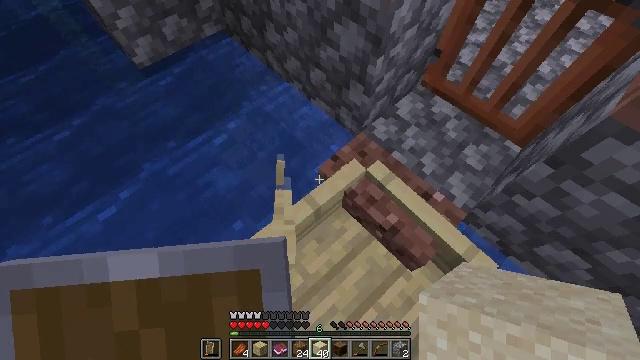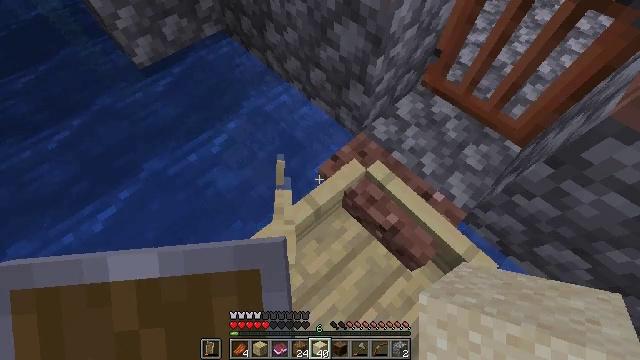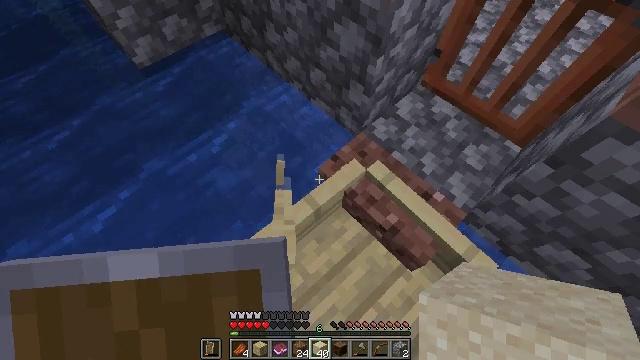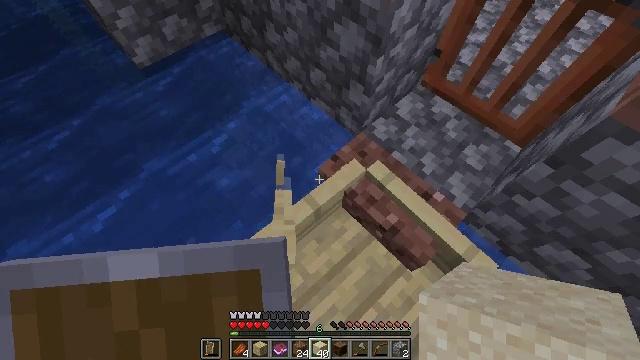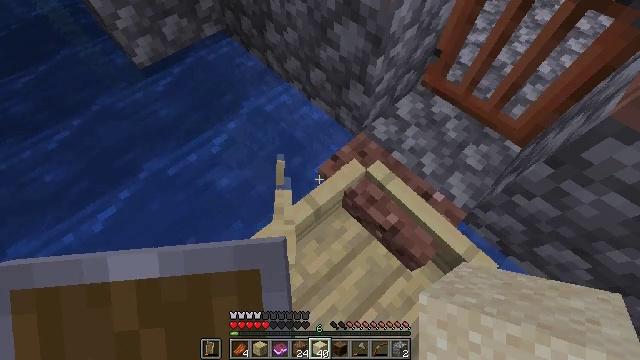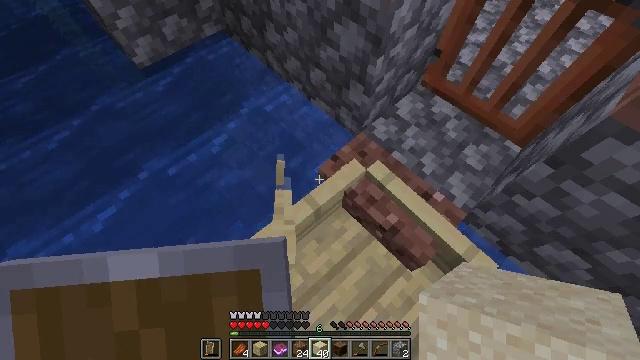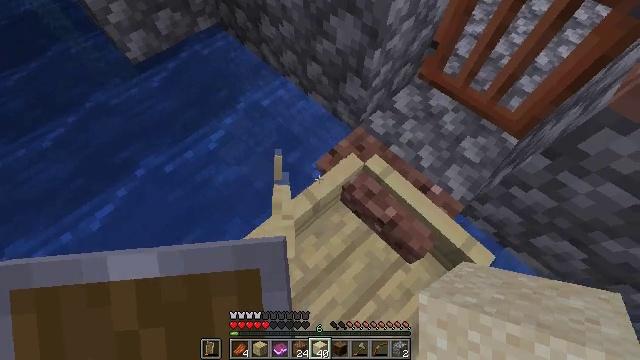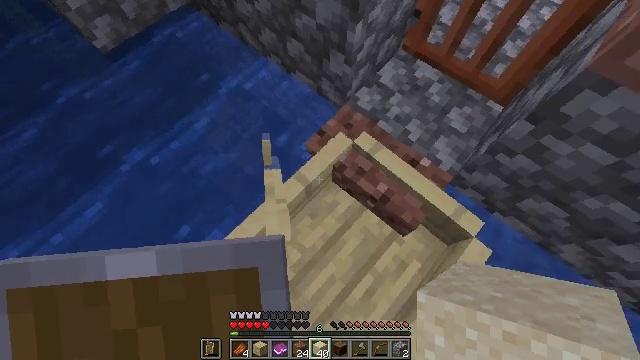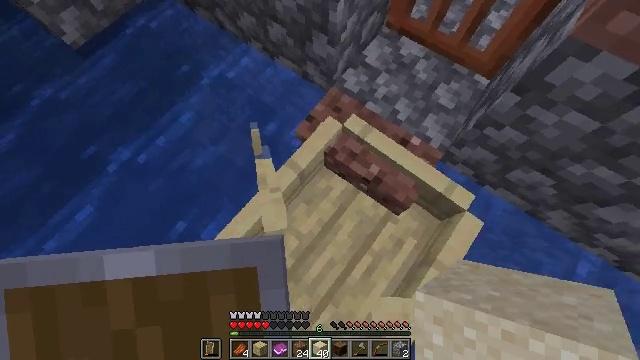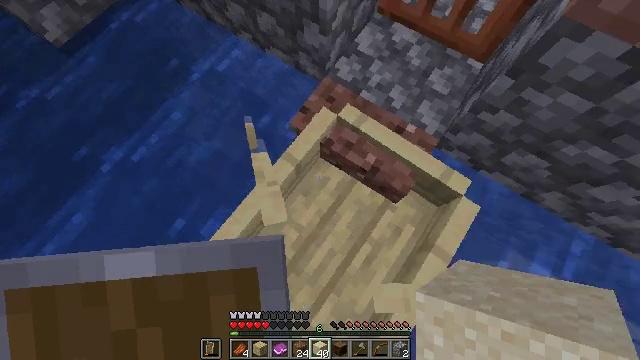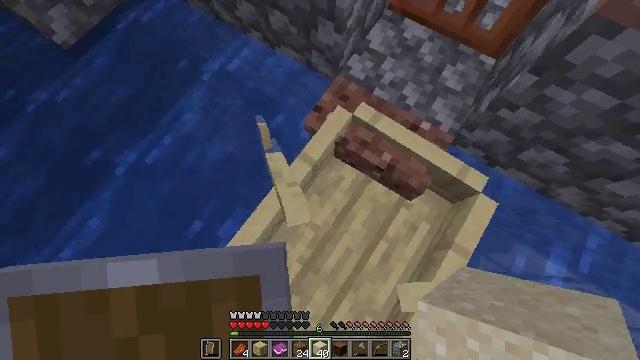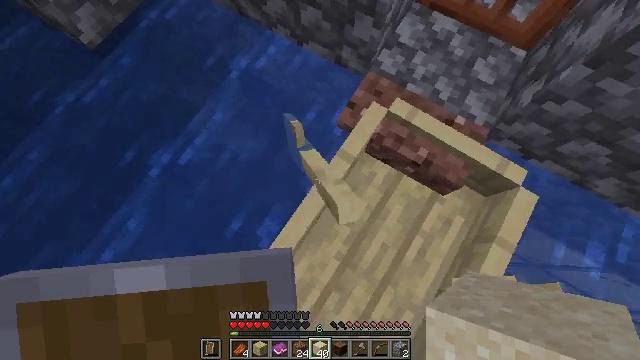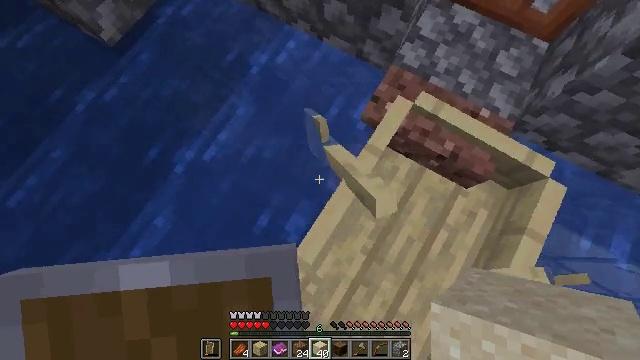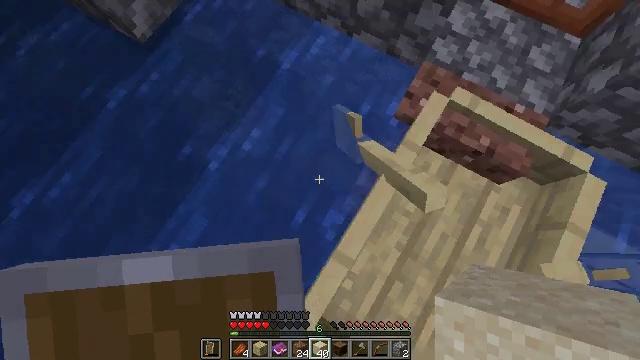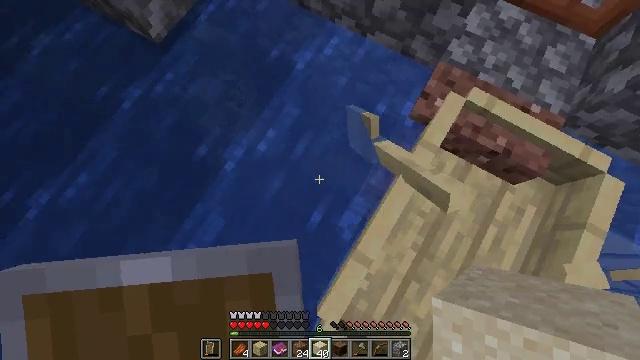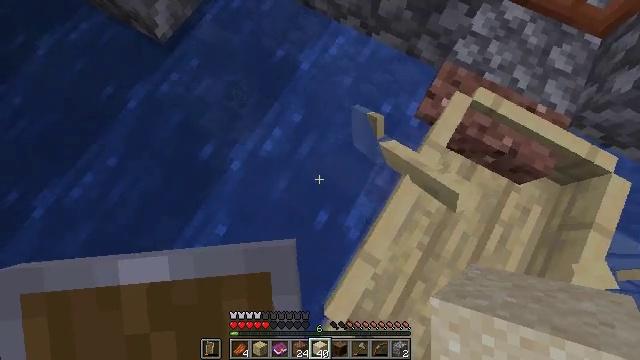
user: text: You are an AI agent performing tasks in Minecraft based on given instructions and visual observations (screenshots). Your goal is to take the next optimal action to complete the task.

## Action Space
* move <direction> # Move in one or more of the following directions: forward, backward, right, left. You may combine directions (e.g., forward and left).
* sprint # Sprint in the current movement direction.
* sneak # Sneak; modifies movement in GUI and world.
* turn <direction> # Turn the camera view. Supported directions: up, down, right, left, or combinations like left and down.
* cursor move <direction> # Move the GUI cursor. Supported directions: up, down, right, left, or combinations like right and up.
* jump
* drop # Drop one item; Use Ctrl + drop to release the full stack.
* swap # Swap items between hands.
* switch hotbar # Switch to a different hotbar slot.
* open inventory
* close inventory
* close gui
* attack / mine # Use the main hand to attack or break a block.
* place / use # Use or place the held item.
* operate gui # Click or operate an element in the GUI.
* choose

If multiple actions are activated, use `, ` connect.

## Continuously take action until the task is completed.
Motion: motion action
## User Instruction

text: Harvest packed ice from cold regions.
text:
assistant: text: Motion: no_op
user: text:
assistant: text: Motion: no_op
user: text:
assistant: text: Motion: no_op
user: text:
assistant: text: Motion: no_op
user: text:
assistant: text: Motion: no_op
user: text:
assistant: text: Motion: turn down
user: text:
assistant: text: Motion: turn right and down
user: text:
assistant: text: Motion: turn right and down
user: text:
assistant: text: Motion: move left, turn right and down
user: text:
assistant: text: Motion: move left, turn right
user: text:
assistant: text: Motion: move left, turn right and down
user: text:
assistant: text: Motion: move left
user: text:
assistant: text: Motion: move left
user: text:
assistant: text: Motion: no_op
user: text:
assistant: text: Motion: no_op
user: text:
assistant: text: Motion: no_op
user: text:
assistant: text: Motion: turn right and down
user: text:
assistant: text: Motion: turn right and down
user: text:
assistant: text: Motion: turn right and down
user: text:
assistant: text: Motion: turn right
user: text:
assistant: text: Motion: turn right and up
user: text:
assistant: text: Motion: turn right and up
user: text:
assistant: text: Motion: turn right
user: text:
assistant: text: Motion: no_op
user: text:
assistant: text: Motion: turn right and up
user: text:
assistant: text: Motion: turn right and up
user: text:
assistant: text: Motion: turn right and up
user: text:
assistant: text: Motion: turn right and up
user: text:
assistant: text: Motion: turn right
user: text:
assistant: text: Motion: turn right